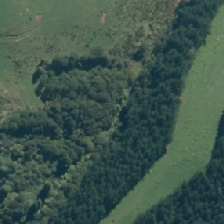
Land cover: manuka_kanuka